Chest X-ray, PA view. Patient: 69 years old, sex M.
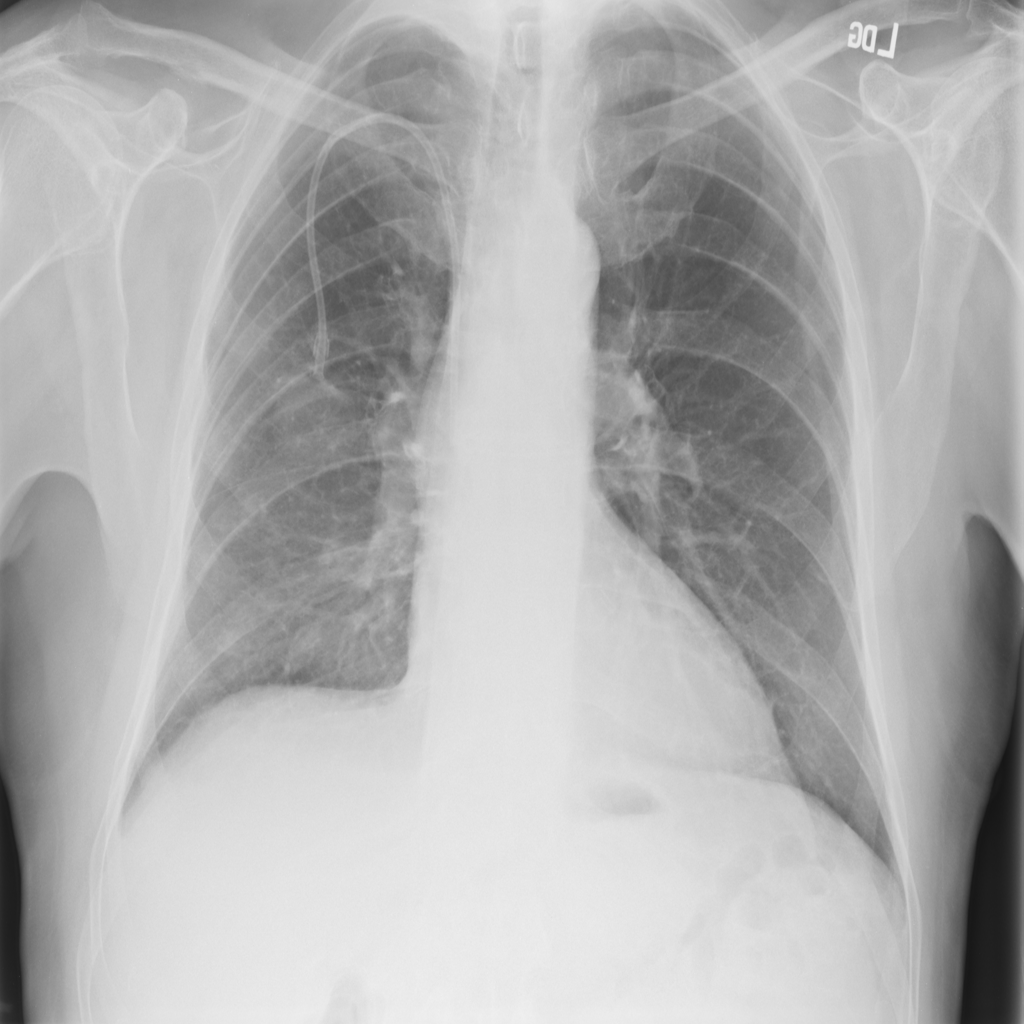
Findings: No Finding